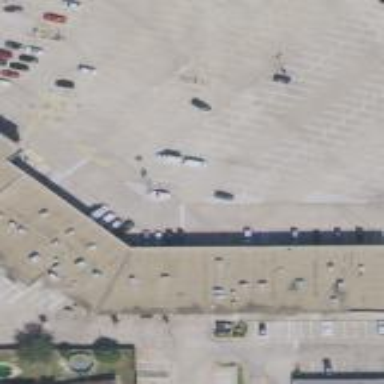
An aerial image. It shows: Retail building.